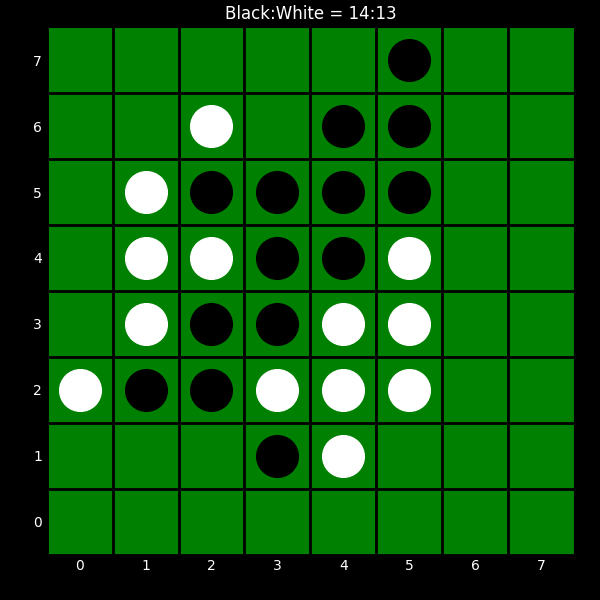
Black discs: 14
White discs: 13